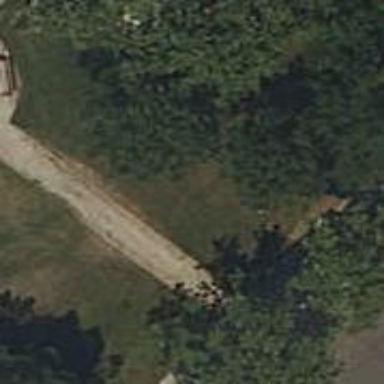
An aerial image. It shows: Paved footway.